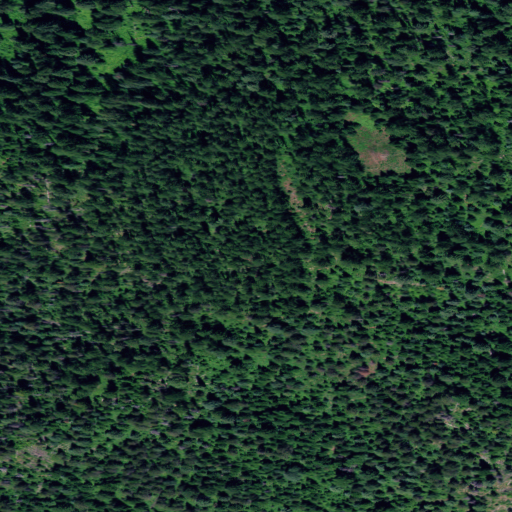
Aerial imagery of mountain in Idaho named Ruby Point containing only evergreen forest